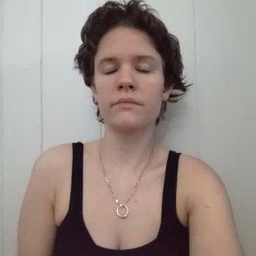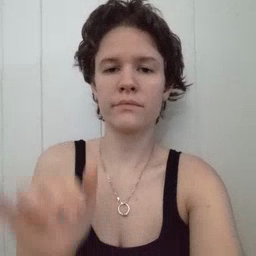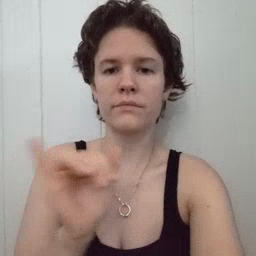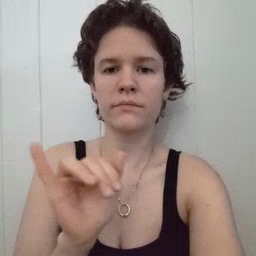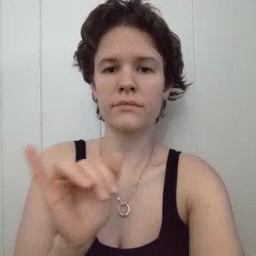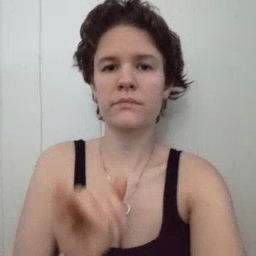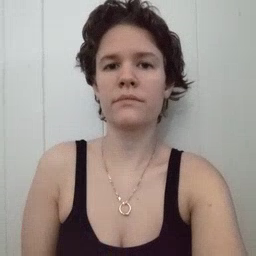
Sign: same